八年级 · 画法几何学
如图, $A D, A E, A F$ 分别是 $\triangle A B C$ 的中线、角平分线、高线, 下列结论中错误的是 (

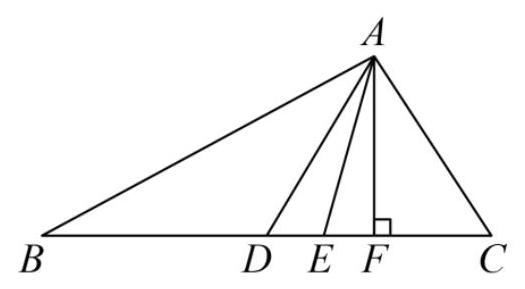
A. $C D=\frac{1}{2} B C$
B. $2 \angle B A E=\angle B A C$
C. $\angle C+\angle C A F=90^{\circ}$
D. $A E=A C$
答案: D